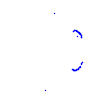
Particle: kaon